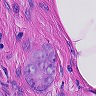
Metastatic tissue present: yes